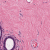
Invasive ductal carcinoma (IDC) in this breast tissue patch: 0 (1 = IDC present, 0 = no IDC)